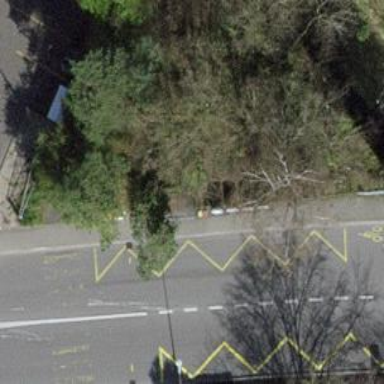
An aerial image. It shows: Bus stop with shelter. It is platform for public transport.